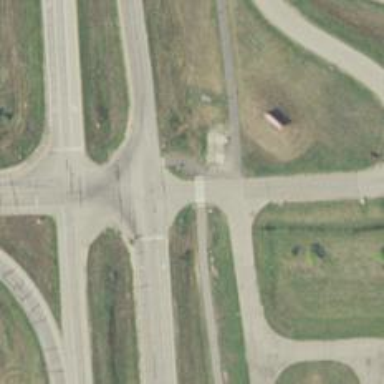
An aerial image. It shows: Marked crossing on cycleway road.